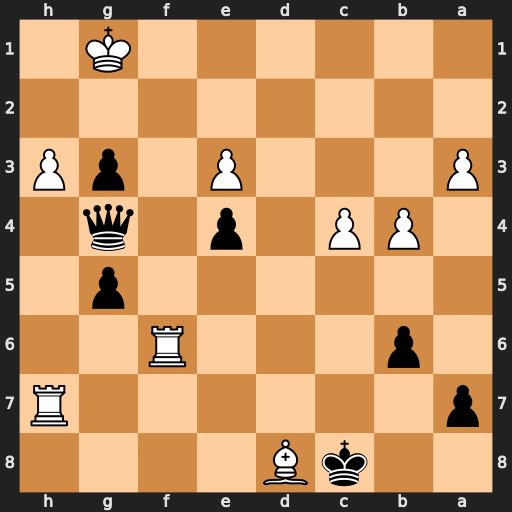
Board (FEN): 2kB4/p6R/1p3R2/6p1/1PP1p1q1/P3P1pP/8/6K1
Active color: b
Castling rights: -
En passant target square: -
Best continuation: Qe2 Bc7 Qxe3+ Kg2 Qd2+ Kxg3 Qc3+ Kg2 Qxf6